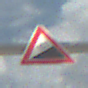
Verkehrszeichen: Steigung10
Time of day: MorningAfternoon
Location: Outdoor (Beach)
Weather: PartlyCloudy
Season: NotSpecified
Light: Natural